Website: home-depot
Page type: delivery-shipping
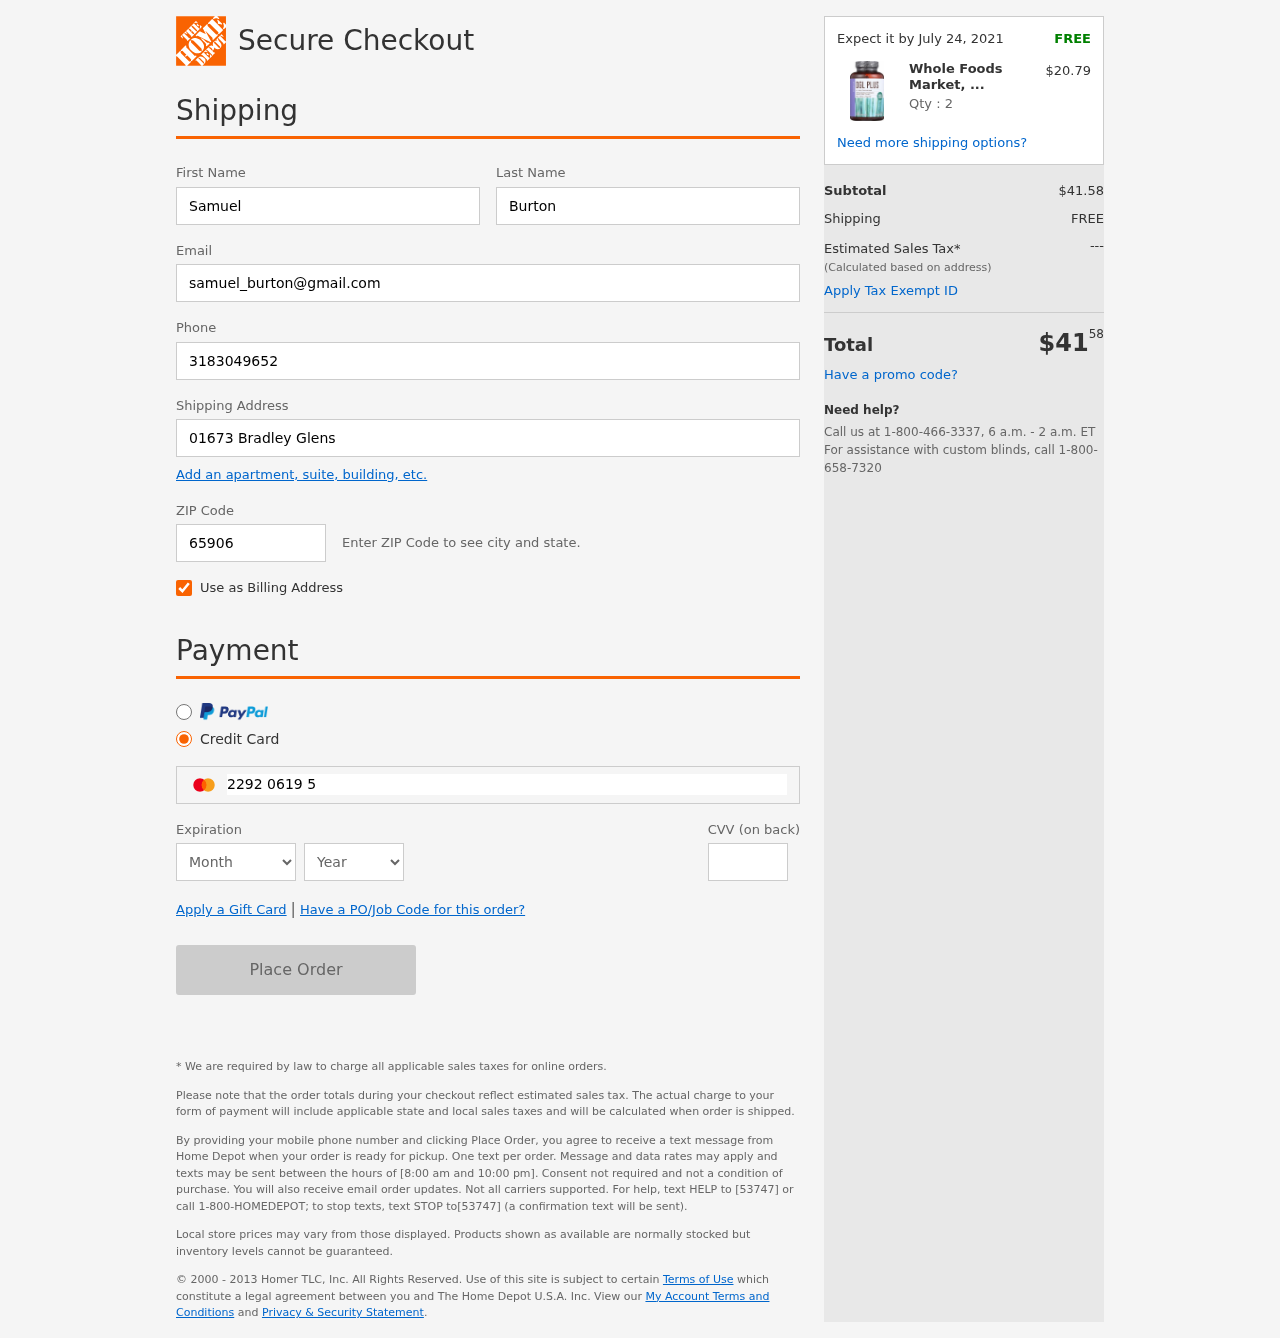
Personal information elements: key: PII_CARD_CVV
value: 204
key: PII_CARD_EXPIRY_MONTH
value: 06
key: PII_CARD_EXPIRY_YEAR
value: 27
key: PII_CARD_NUMBER
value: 2292 0619 5717 9224
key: PII_EMAIL
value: samuel_burton@gmail.com
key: PII_FIRSTNAME
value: Samuel
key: PII_LASTNAME
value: Burton
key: PII_PHONE
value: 3183049652
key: PII_POSTCODE
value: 65906
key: PII_STREET
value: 01673 Bradley Glens
Product elements: key: PRODUCT1_NAME
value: Whole Foods Market, DGL Plus, 100 ct
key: PRODUCT1_PRICE
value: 20.79
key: PRODUCT1_QUANTITY
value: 2
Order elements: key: ORDER_DELIVERY_DATE
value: Expect it by July 24, 2021
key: ORDER_SUBTOTAL
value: $41.58
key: ORDER_SHIPPING_COST
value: FREE
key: ORDER_TOTAL
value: $4158